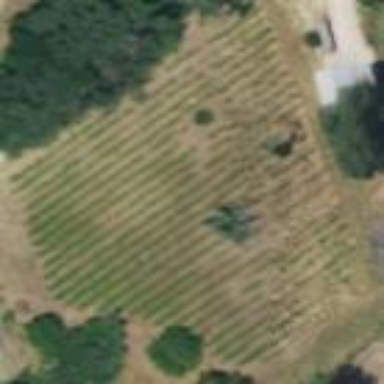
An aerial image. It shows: Beautiful vineyard in the countryside.